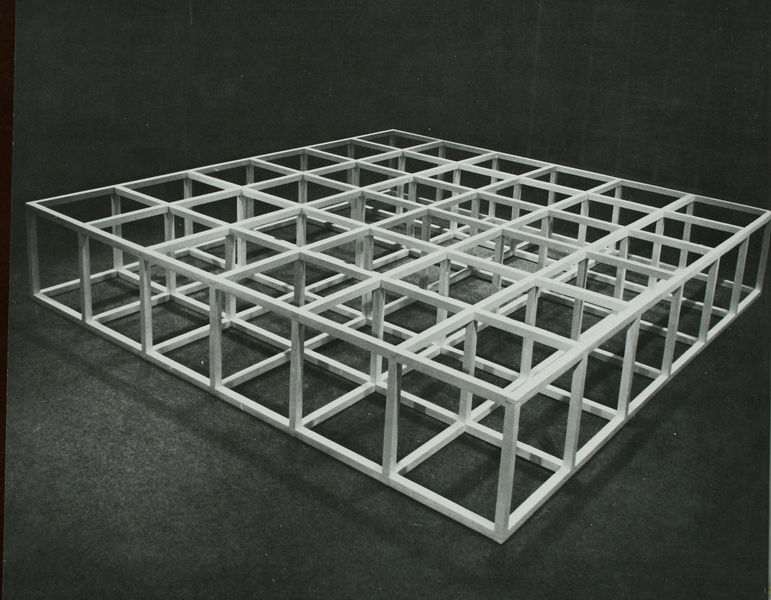
Titel: Modular Floor Structure
Künstler: Sol Lewitt
Standort: New York
Institution: Privatsammlung
Schlagwörter: schatten, weiß, grau, hell, holz, licht, raum, schwarz, zimmer, fächer, architektur, feld, gitter, boden, skulptur, perspektive, stab, modern, latten, balken, gestell, plastik, foto, fotografie, photographie, kreuz, rechteck, schwarz-weiß, würfel, kasten, quadrate, geometrisch, kreuze, stäbe, quader, konstruktion, käfig, sol, objekt, streben, lackiert, geometrie, lewitt, quadrat, viereck, vierecke, netz, symetrisch, leisten, hölzer, foro, installation, reuse, dreidimensional, verbindungen, kubus, kästen, modul, gitternetz, holzlatten, holzkonstruktion, holzleisten, sol lewitt, minimal art, instalation, rauminstallation, hallo du trottel, schreib mal!, quarder, quasrat, würfe